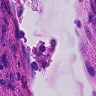
Metastatic tissue present: no